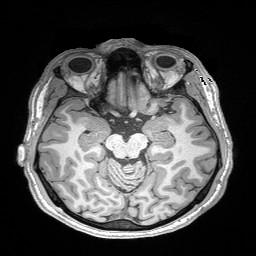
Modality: T1w
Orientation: coronal
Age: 26
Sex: male
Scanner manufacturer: siemens
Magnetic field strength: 3 T
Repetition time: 2.2 s
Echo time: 0.00169 s